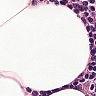
Metastatic tissue present: no